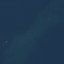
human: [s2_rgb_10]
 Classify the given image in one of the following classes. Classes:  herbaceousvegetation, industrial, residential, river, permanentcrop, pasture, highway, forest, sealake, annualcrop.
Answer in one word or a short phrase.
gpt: SeaLake